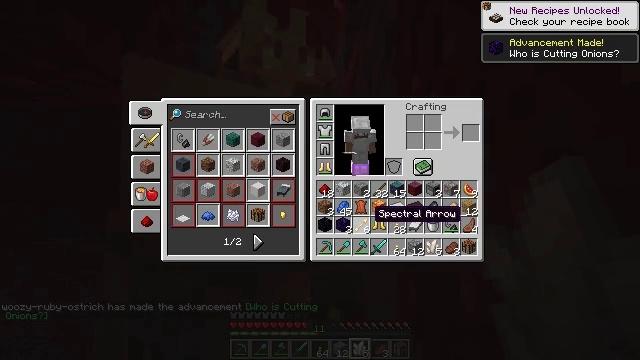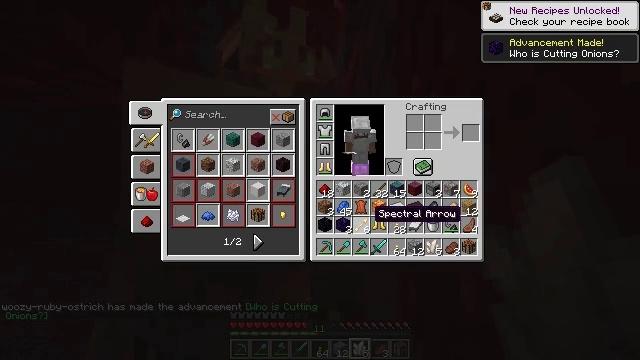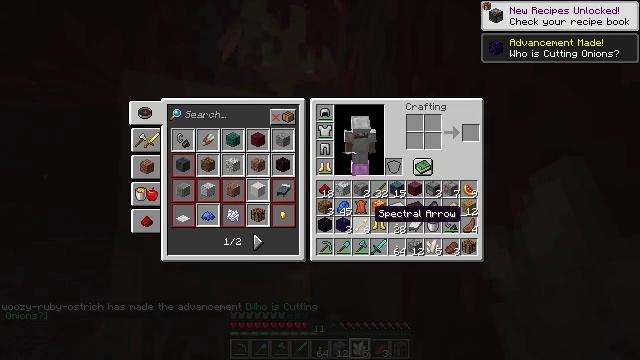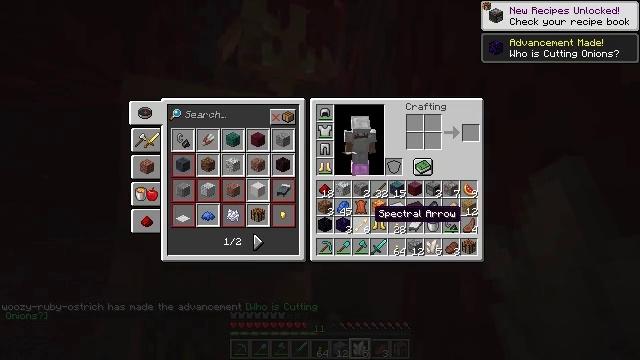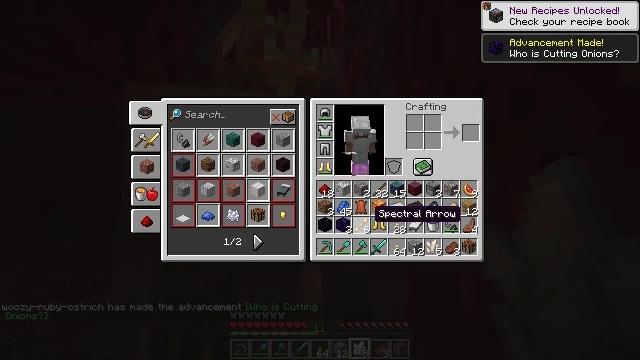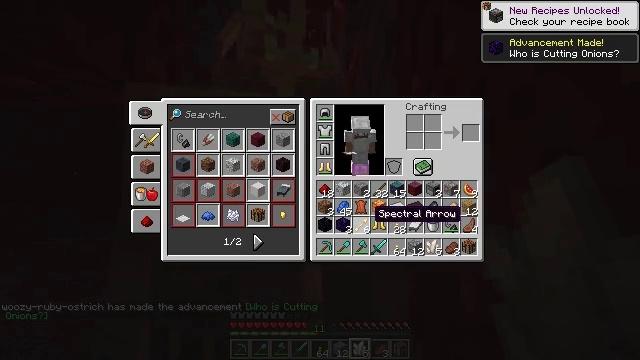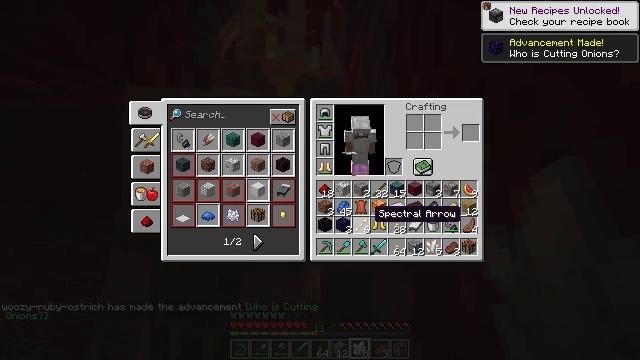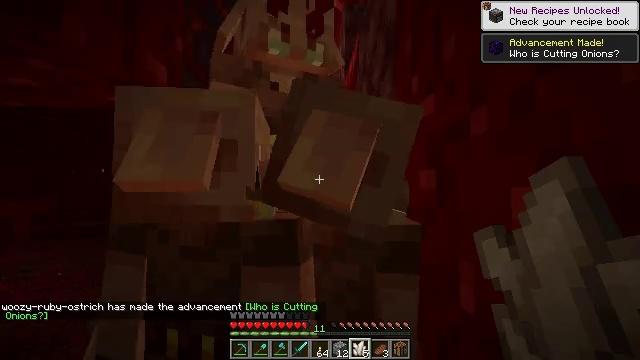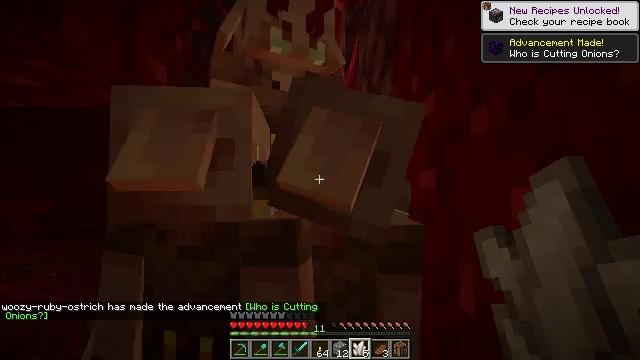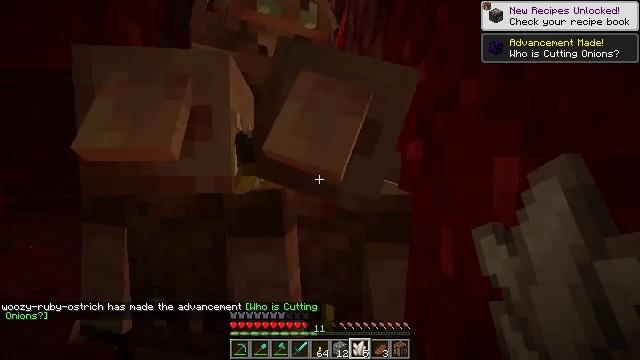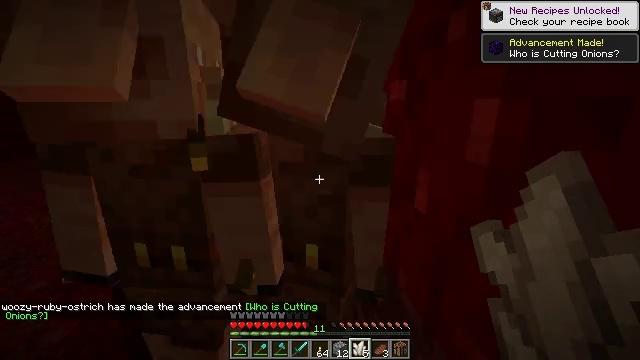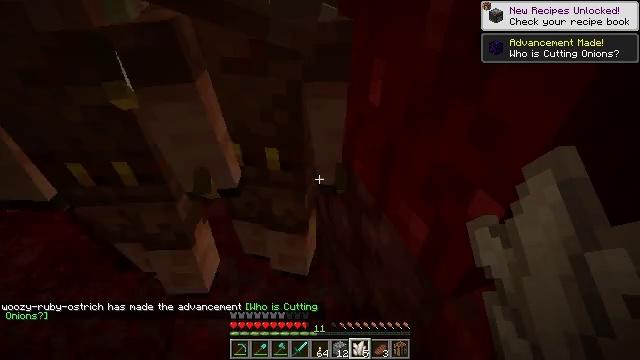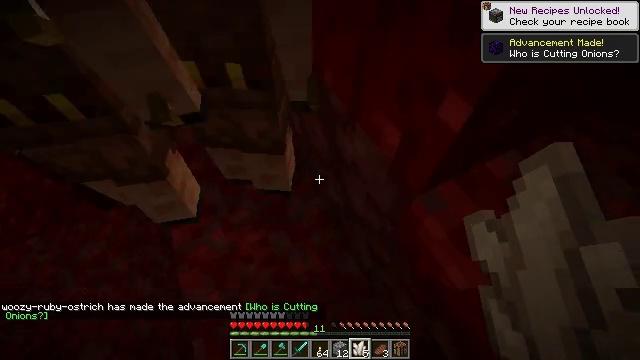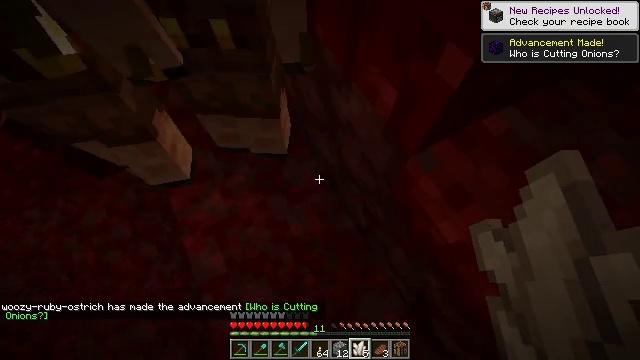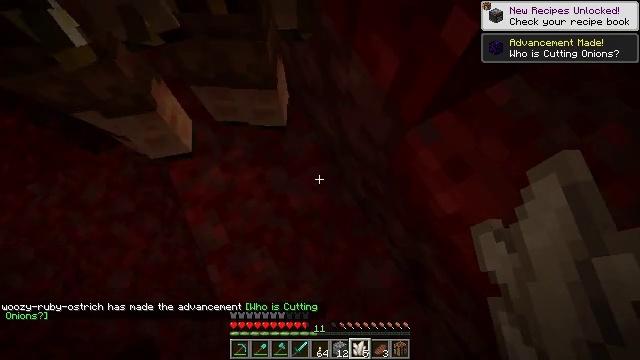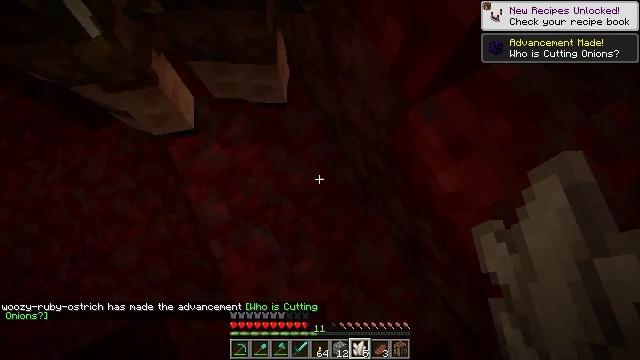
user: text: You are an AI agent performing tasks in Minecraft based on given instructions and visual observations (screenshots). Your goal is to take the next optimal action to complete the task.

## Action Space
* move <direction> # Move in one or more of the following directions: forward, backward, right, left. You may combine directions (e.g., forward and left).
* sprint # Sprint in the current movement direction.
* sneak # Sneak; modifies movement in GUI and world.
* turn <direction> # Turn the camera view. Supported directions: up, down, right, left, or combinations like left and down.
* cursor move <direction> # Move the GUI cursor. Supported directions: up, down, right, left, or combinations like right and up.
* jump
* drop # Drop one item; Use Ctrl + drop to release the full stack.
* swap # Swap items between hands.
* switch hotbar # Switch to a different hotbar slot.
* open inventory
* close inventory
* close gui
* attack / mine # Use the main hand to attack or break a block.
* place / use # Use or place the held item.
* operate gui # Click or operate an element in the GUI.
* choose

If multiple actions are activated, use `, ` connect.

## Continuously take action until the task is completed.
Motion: motion action
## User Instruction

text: Drop a quartz.
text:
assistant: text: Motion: no_op
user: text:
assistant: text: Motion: no_op
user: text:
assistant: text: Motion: no_op
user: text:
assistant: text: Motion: no_op
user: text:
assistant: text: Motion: no_op
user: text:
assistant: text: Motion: no_op
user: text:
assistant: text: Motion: no_op
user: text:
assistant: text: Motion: no_op
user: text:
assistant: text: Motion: turn right and down
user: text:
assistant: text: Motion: turn right and down
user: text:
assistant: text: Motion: turn right and down
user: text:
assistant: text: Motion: turn right and down
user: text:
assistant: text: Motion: turn right and down
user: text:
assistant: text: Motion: turn down
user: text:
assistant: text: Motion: turn down
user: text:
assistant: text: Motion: turn down
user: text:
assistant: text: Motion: turn right and down
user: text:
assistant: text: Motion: turn down
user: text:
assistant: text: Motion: turn down
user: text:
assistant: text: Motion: turn down
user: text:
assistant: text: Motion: turn down
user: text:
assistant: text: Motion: turn down
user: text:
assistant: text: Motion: turn right and down
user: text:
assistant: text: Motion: turn right and down
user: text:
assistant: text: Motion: turn right
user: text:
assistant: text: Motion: turn right
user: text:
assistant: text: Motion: turn right
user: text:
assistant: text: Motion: turn right
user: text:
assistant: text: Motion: no_op
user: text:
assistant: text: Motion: no_op